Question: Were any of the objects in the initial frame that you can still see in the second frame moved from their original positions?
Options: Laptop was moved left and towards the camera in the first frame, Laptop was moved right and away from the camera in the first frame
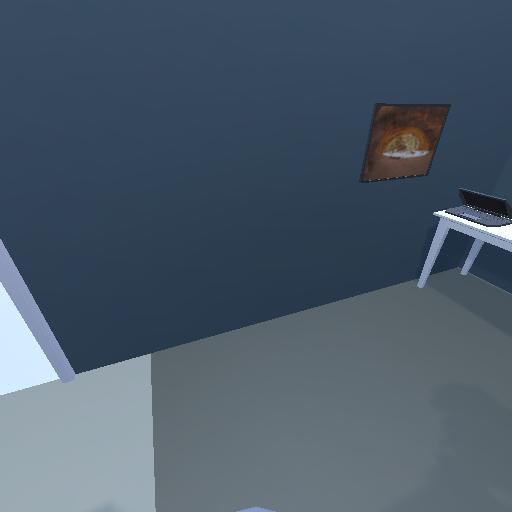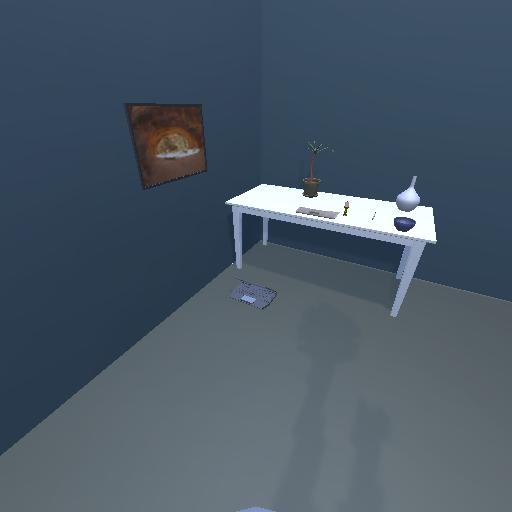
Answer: Laptop was moved left and towards the camera in the first frame